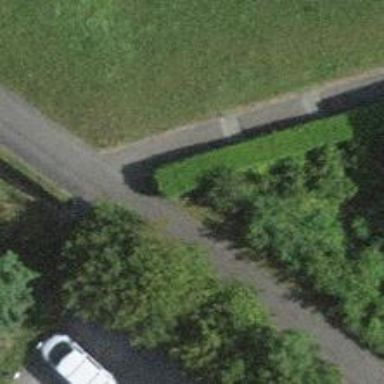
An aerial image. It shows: Hedge acting as barrier.